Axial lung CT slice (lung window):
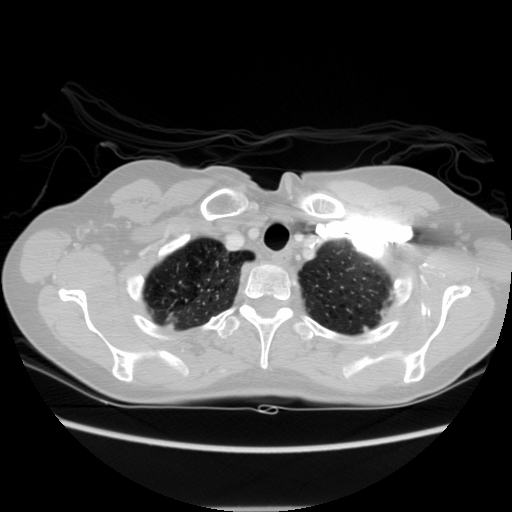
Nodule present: no